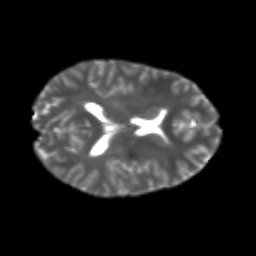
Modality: T2w
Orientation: axial
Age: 20
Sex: female
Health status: healthy
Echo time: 0.074 s